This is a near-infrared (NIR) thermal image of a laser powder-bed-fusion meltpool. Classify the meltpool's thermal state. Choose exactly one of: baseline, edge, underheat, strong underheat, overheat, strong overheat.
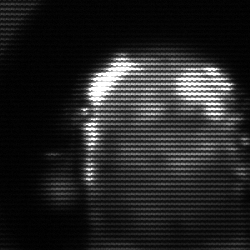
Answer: baseline